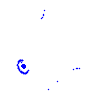
Particle: pion